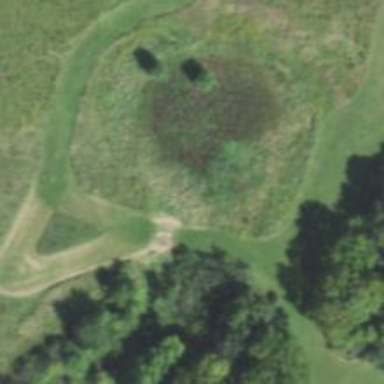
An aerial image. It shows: Disc golf hole.